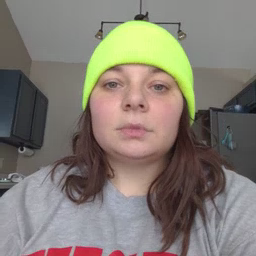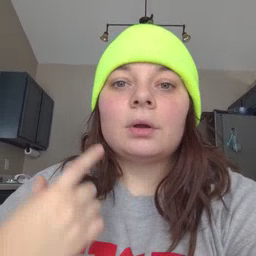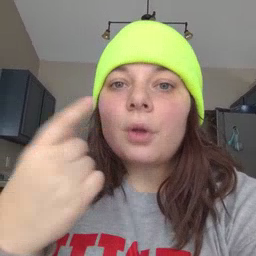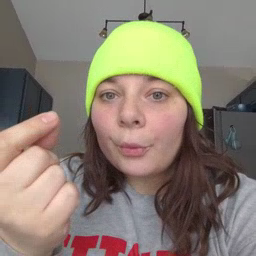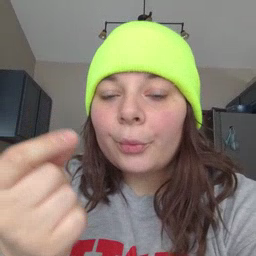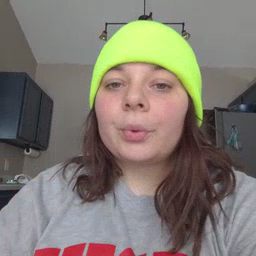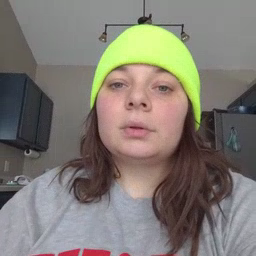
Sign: go